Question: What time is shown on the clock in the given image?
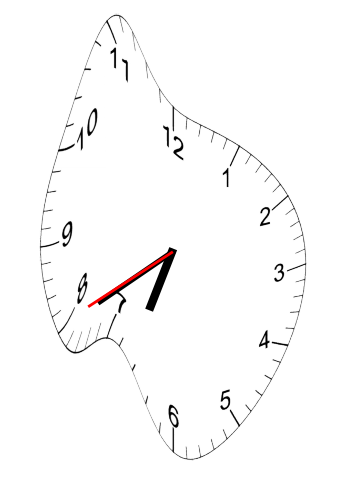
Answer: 06:39:40